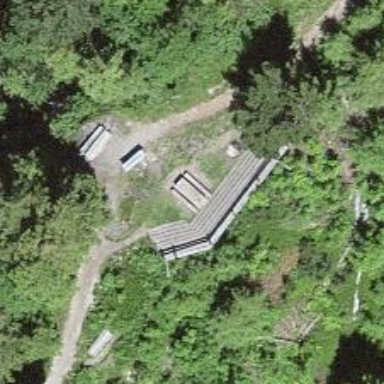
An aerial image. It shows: Picnic table located in leisure land area.